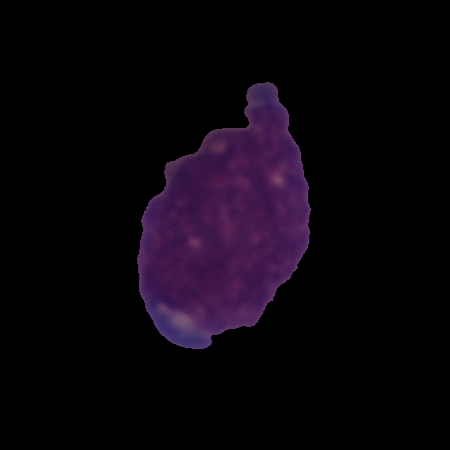
Label: cancer